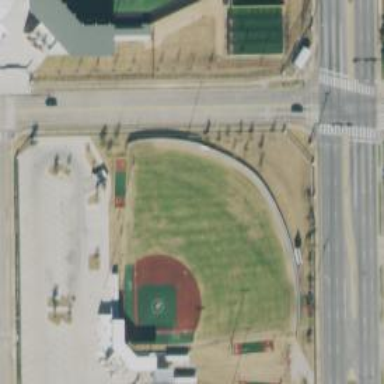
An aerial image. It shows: Baseball pitch for leisure and sports activities.